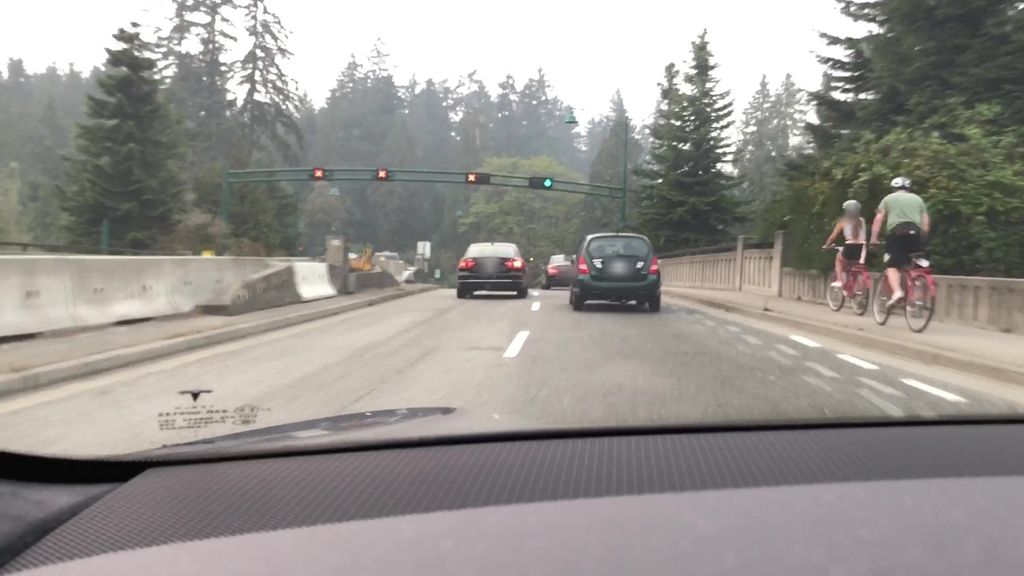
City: vancouver